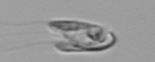
Label: Chrysochromulina_lanceolata